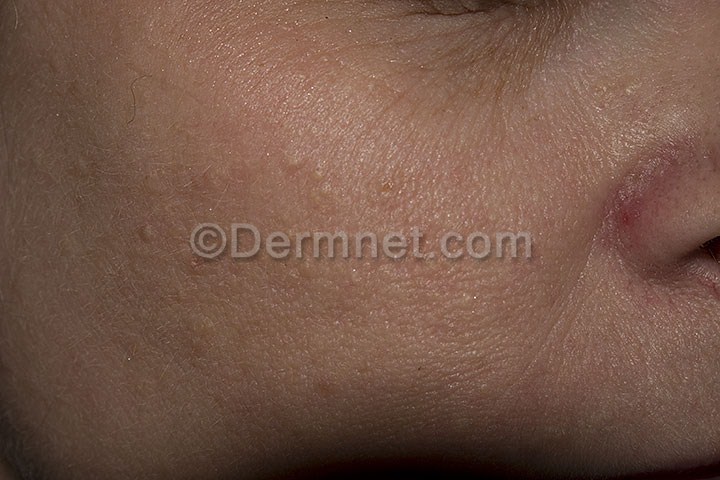
Disease: Acne and Rosacea Photos